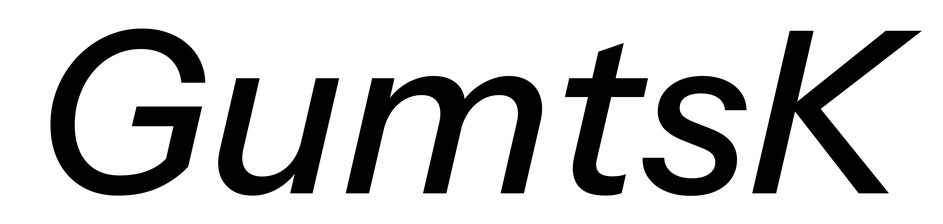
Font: InstrumentSans-Italic_Medium_Italic